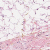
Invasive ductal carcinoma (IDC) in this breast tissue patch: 0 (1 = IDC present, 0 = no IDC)